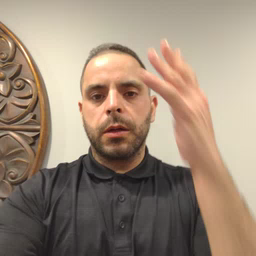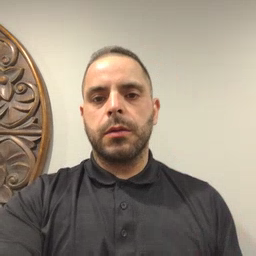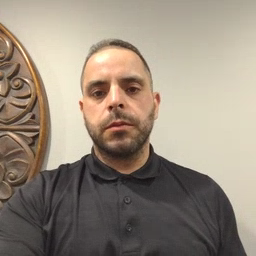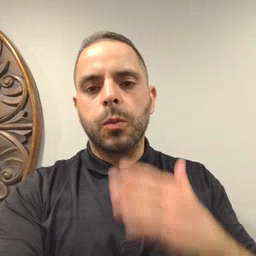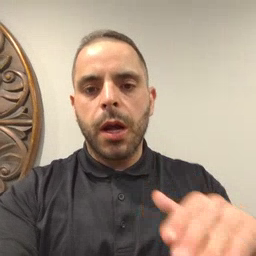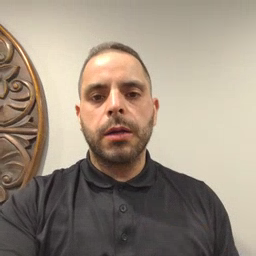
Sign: quiet